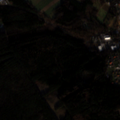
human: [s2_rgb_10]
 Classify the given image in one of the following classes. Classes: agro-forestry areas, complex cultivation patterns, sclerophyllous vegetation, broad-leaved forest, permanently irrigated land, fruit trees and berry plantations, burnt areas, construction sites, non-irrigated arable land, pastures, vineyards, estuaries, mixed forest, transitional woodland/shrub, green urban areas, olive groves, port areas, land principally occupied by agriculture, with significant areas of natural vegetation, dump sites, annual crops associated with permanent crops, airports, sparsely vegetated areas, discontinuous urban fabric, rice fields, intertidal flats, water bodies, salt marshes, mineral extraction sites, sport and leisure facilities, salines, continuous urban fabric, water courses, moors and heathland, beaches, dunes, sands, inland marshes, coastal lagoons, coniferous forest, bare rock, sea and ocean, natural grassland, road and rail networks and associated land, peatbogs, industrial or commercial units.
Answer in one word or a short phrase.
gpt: discontinuous urban fabric, complex cultivation patterns, land principally occupied by agriculture, with significant areas of natural vegetation, coniferous forest, mixed forest